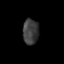
Tissue: prostate
Cell type: T cells
Senescence score: 0.3229
Nuclear area (px): 397
Mean DAPI intensity: 60.579